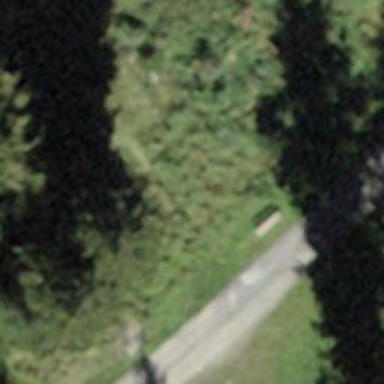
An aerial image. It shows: Bench for seating.